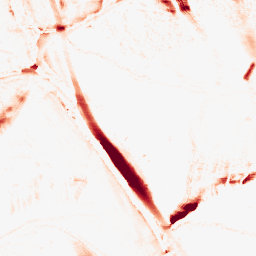
Category: morphological
Decomposition family: morphological_ellipse
Decomposition parameters: operation: opening
width: 10
height: 30
Upsampling method: quintic
Upsampling parameters: scale: 2
Upsampling scale: 2